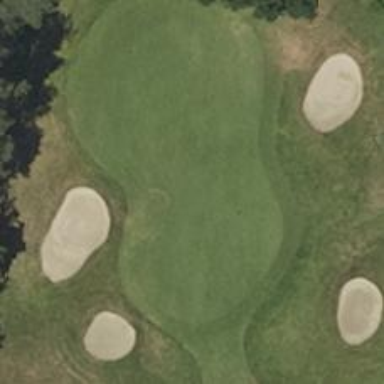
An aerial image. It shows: View of golf hole.